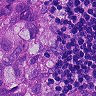
Metastatic tissue present: yes